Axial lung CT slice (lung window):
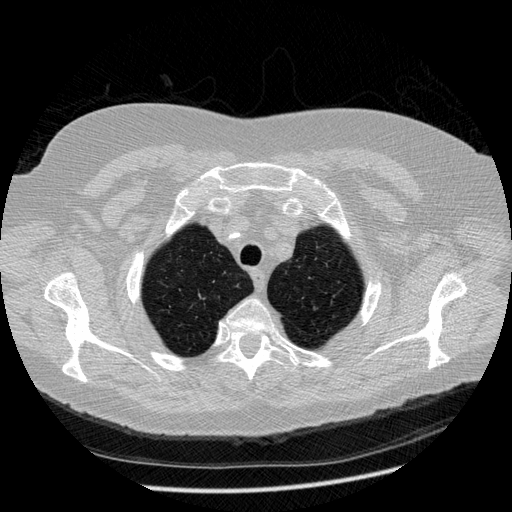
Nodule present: no